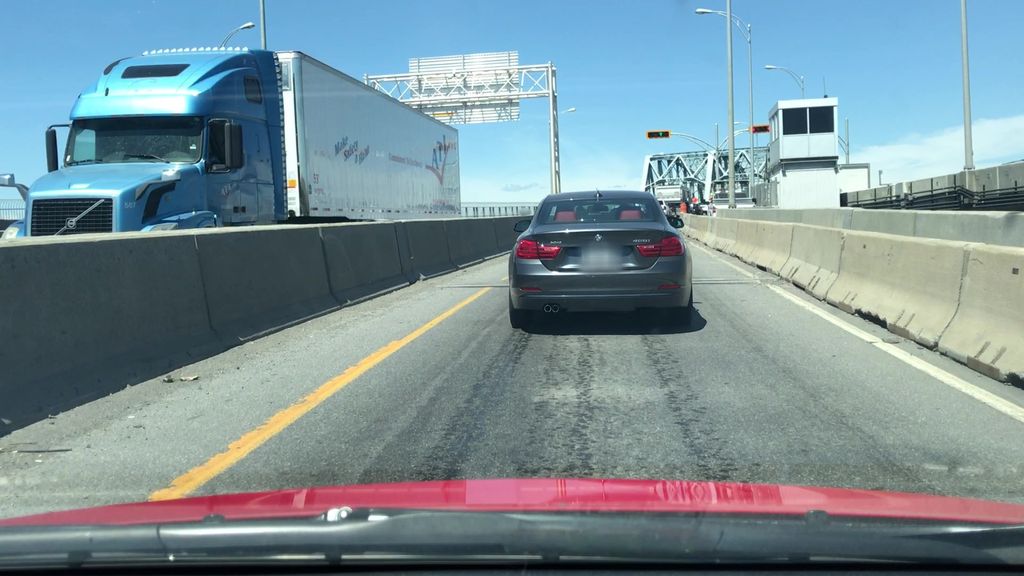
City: montreal